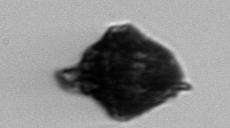
Label: Gonyaulax